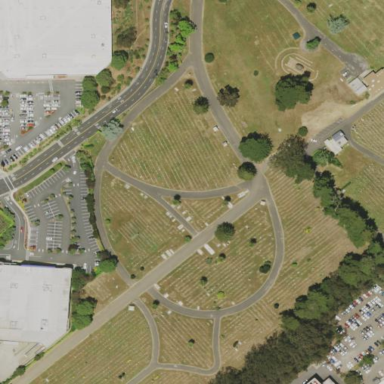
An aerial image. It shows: Cemetery with graves.